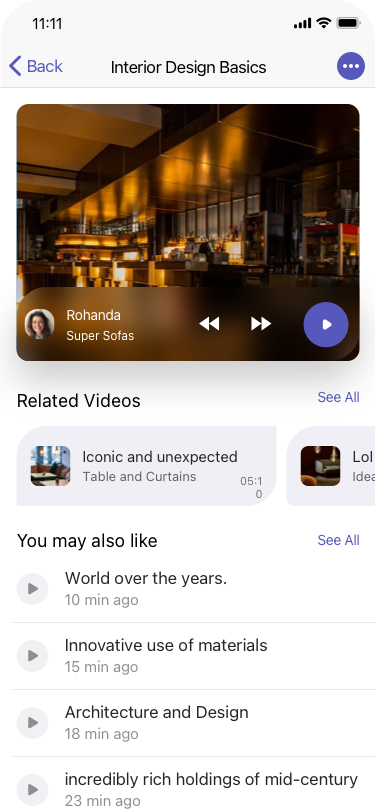
Text in this UI design:
Super Sofas
Rohanda
Back
Iconic and unexpected
Table and Curtains
05:10
LoI
Idea
See All
Related Videos
See All
You may also like
World over the years.
10 min ago
Architecture and Design
18 min ago
Innovative use of materials
15 min ago
incredibly rich holdings of mid-century
23 min ago